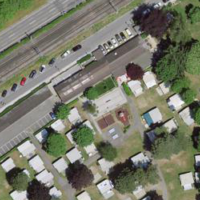
EUNIS habitat code: 53
Species observed at this site:
Hedera helix